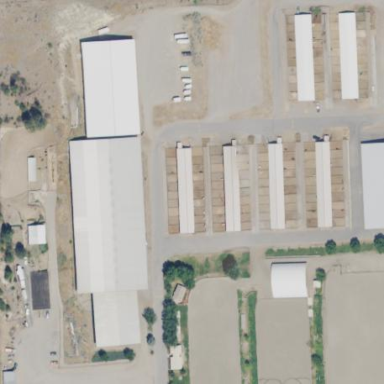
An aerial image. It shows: Commercial area designed for equestrian sports.